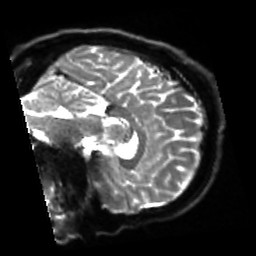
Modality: sbref
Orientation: sagittal
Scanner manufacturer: siemens
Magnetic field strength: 3 T
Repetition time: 4 s
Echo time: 0.0594 s